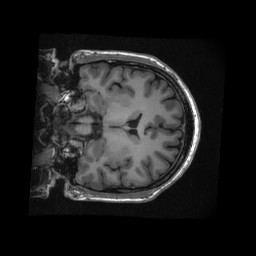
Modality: T1w
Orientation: coronal
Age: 29
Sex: male
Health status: healthy
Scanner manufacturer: ge
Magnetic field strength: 3 T
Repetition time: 0.00842 s
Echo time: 0.003092 s